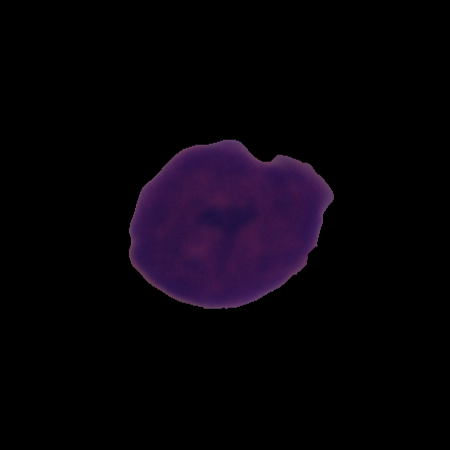
Label: cancer